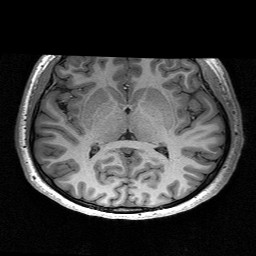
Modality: T1w
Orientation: coronal